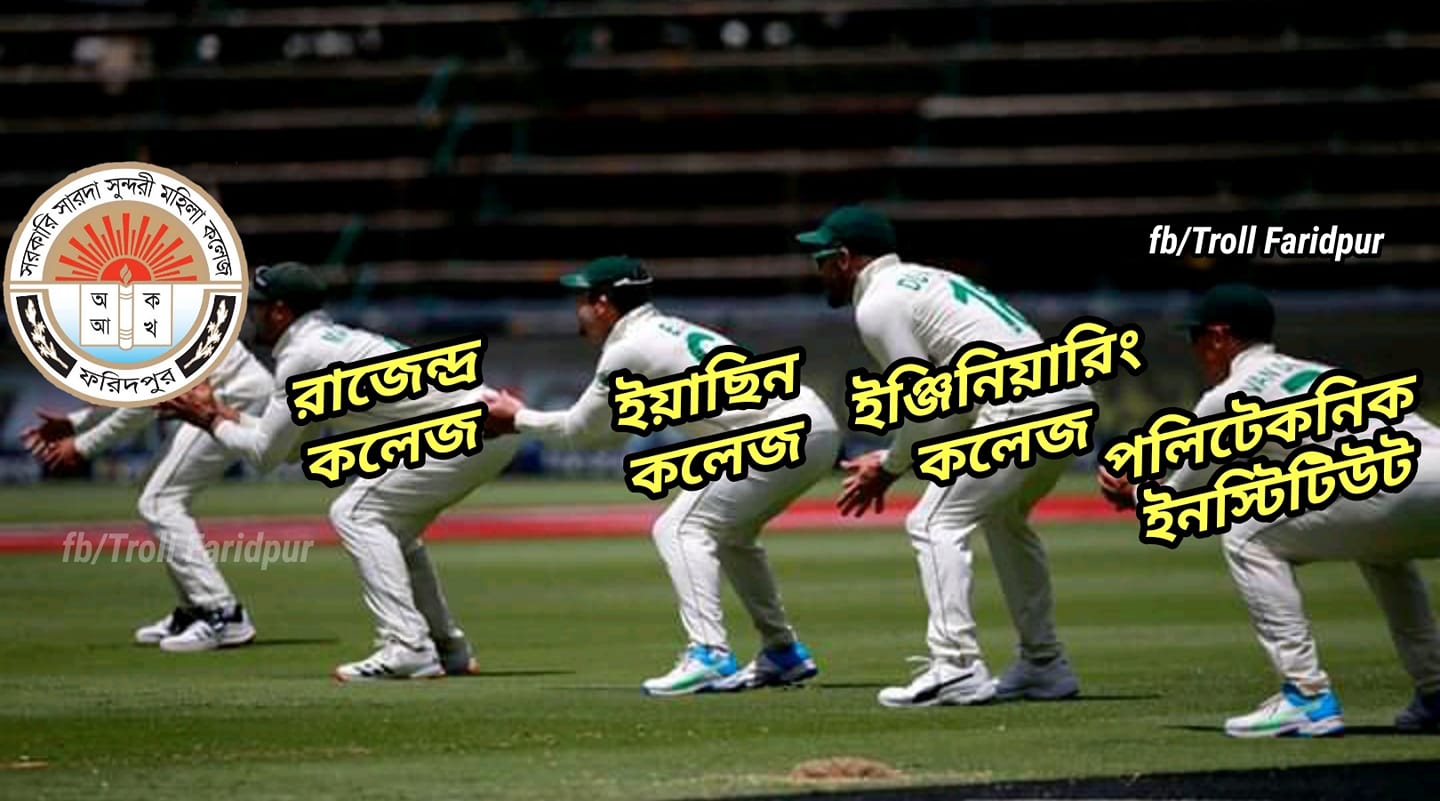
Caption: সরকারী সারদা সুন্দরী মহিলা কলেজ  ফরিদপুর    রাজেন্দ্র কলেজ   ইয়াছিন কলেজ  ইঞ্জিনিয়ারিং কলেজ     পলিটেকনিক ইনস্টিটিউট
Label: non-hate